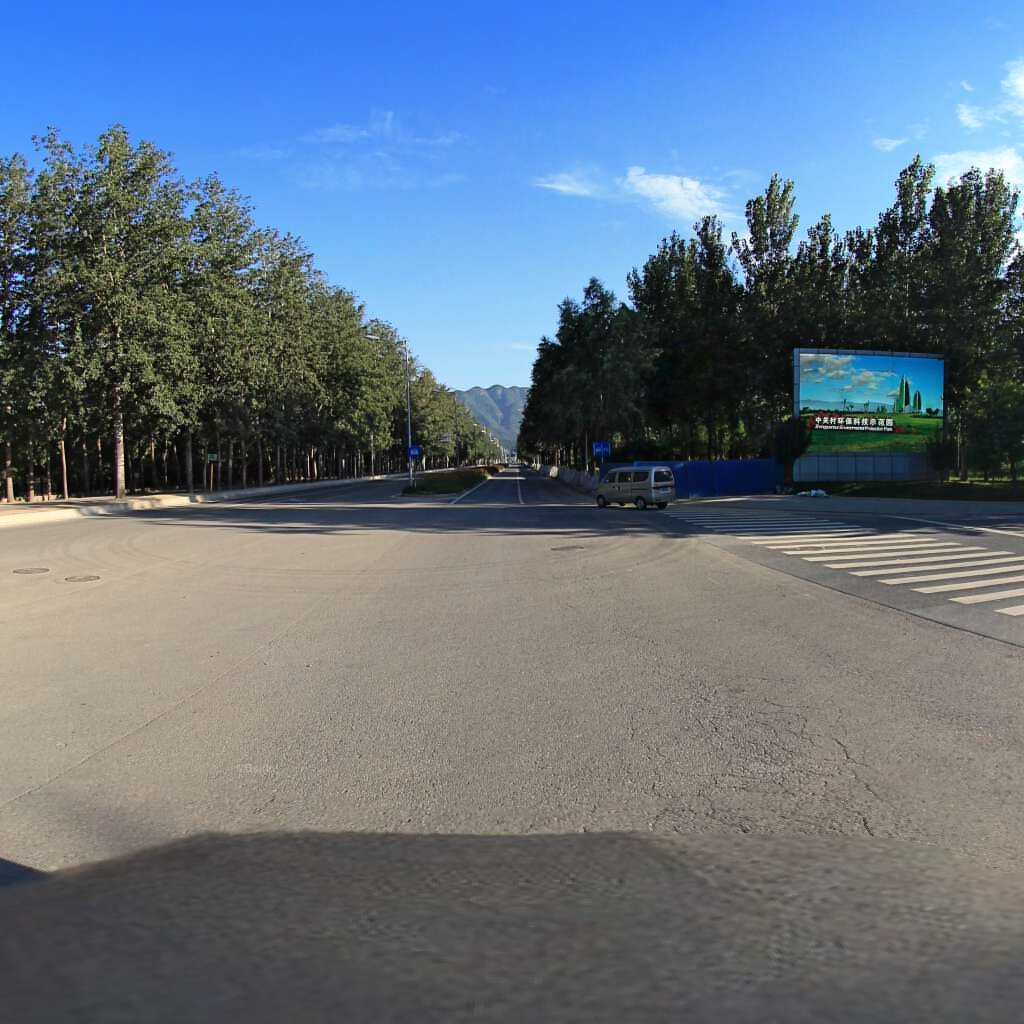
Region: Haidian
Road damage annotations: alligator crack, manhole cover, manhole cover, manhole cover, longitudinal crack, longitudinal patch